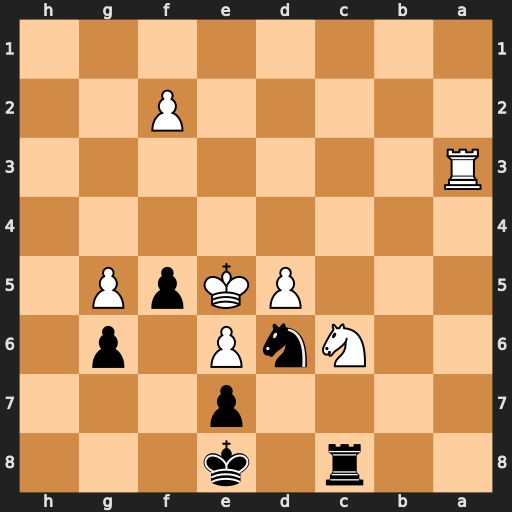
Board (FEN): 2r1k3/4p3/2NnP1p1/3PKpP1/8/R7/5P2/8
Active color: b
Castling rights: -
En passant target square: -
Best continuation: Nc4+ Kf4 Nxa3